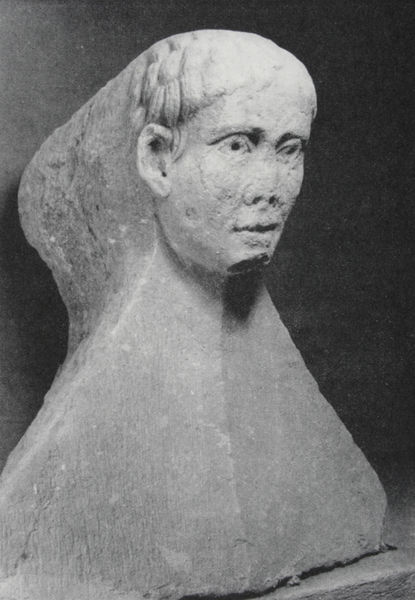
Titel: Jünglingsherme - Skulptur für die Brückentoranlage von Capua
Standort: Capua
Institution: Museo Campano
Schlagwörter: kopf, mann, dreieck, frau, frisur, marmor, mund, nase, ohr, schwarz, stirn, tisch, weiss, blick, alt, wand, augen, gesicht, sockel, stein, bildnis, hals, porträt, flach, figur, haare, augenbrauen, kinn, lippen, locken, ohren, skulptur, statue, wangen, angst, vorsprung, zopf, brauen, büste, plastik, hinterkopf, foto, fotografie, antike, schwarzweiß, photo, fragment, kaputt, geflochten, antik, königin, pyramide, männerkopf, unfertig, fotographie, kanten, mittelalterlich, ägyptisch, ägypten, kantig, beschädigt, marmot, aufen, aufe, augenlöcher, capua, abgeschlagenes kinn, kinnaugen, rückentoranlage, ojr